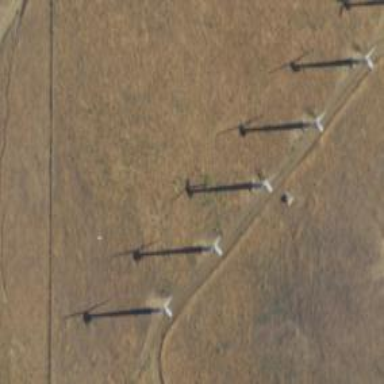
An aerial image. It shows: Wind power generator with wind turbines.